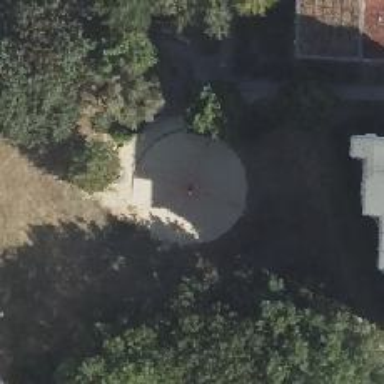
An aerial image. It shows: Playground area for leisure activities on the land.